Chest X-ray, PA view. Patient: 40 years old, sex F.
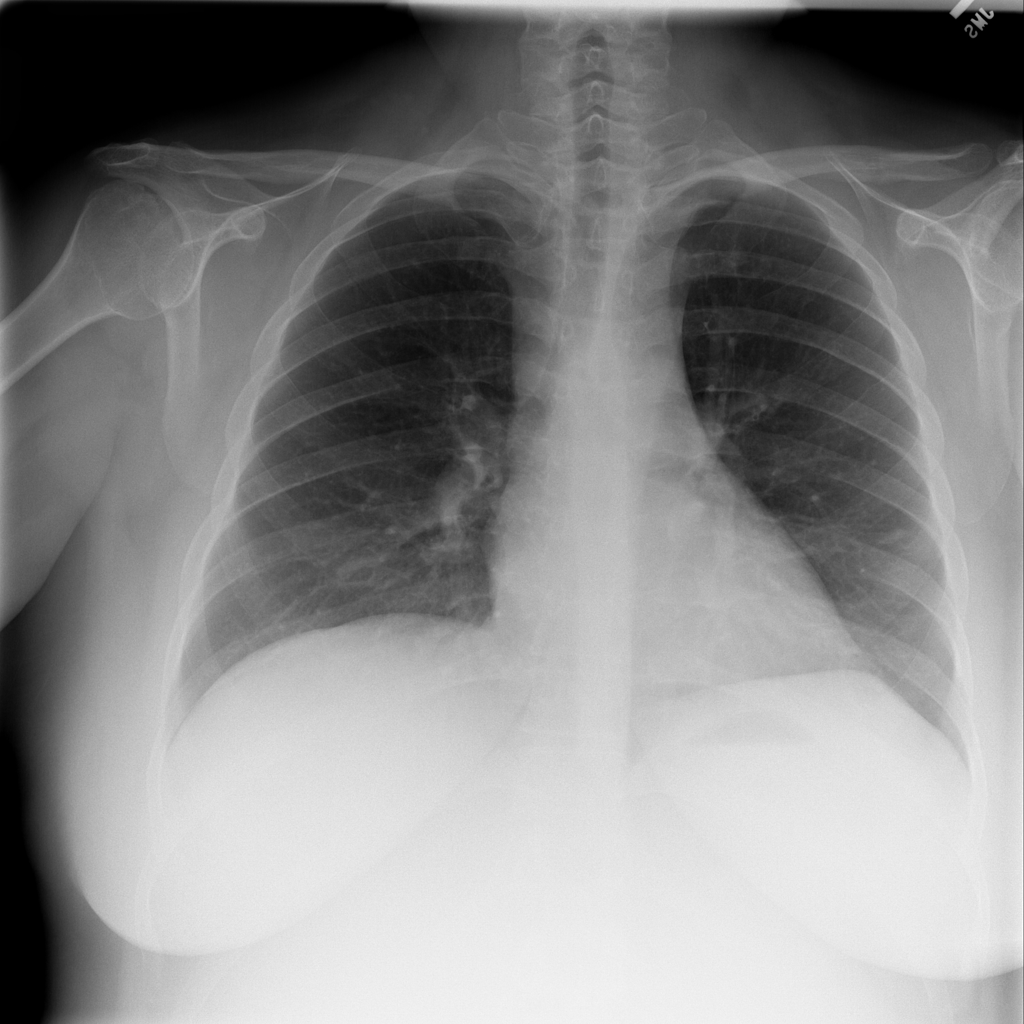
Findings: Atelectasis